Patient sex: F
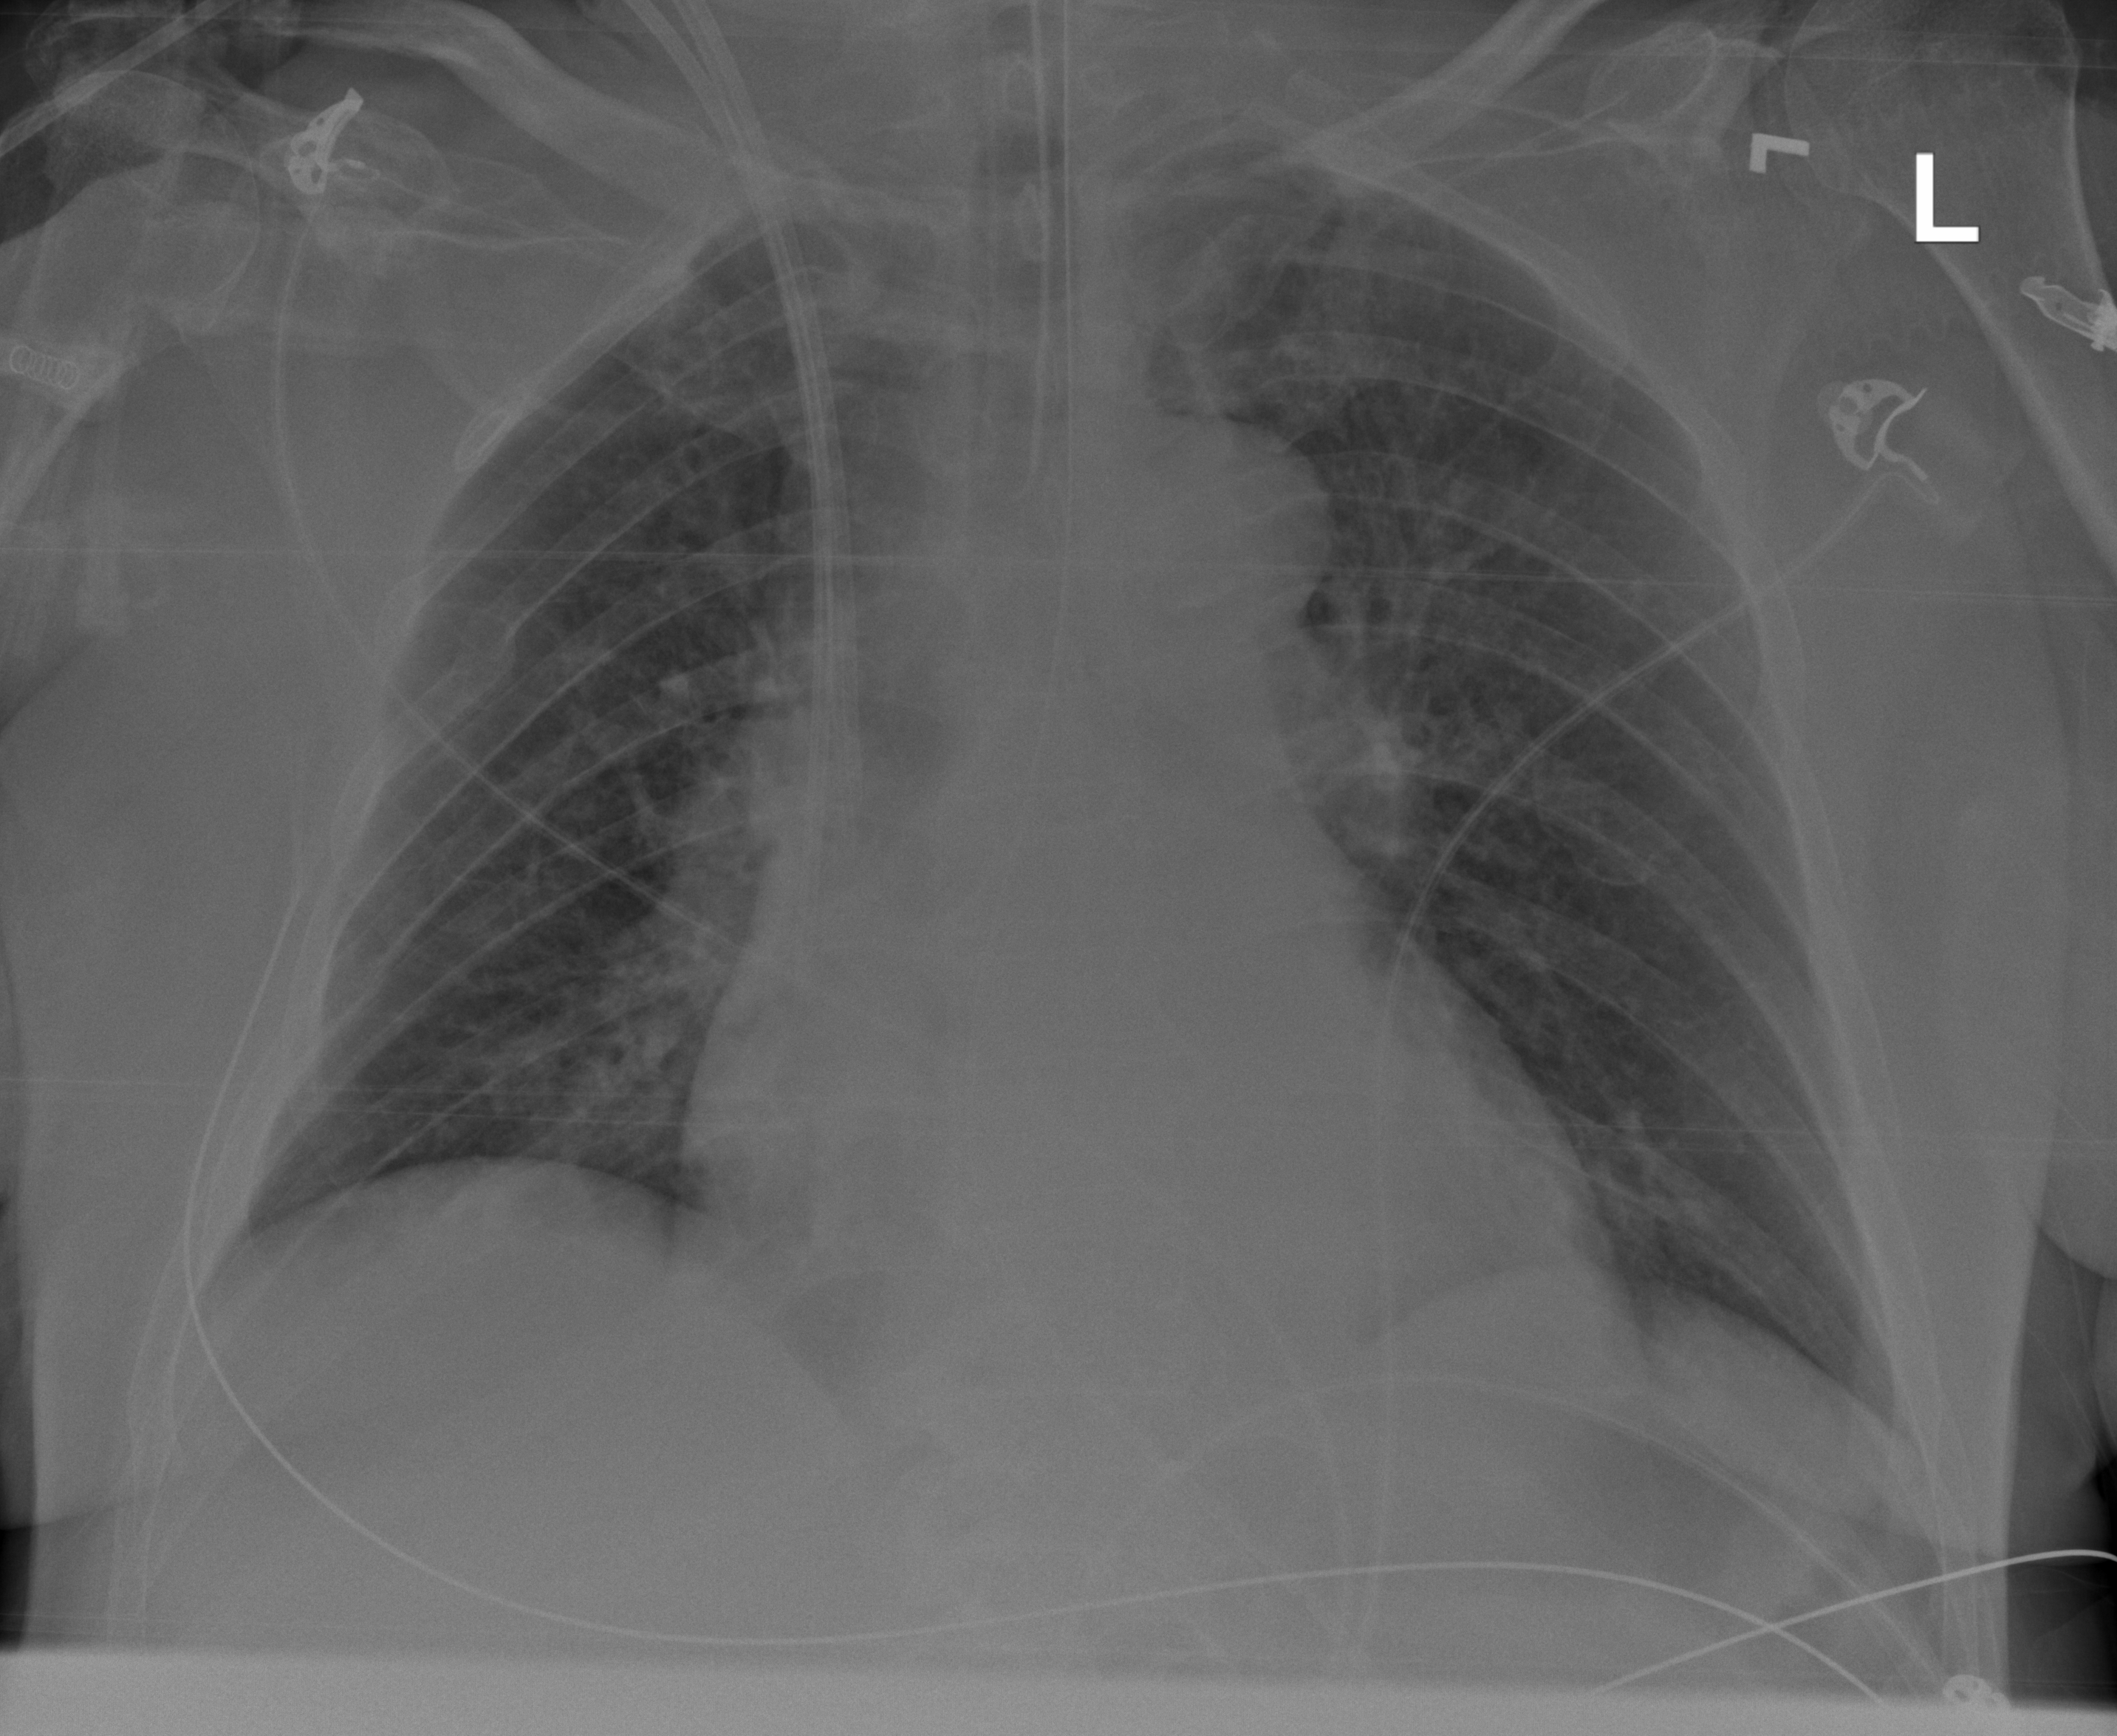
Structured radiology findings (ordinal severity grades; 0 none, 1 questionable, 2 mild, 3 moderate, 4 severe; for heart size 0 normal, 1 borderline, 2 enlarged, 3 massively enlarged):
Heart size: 1
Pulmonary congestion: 0
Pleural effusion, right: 0
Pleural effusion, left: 0
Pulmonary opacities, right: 0
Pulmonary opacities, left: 0
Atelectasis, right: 2
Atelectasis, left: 0